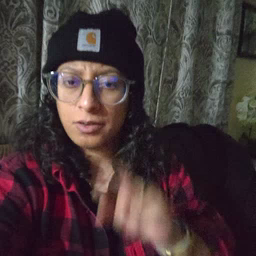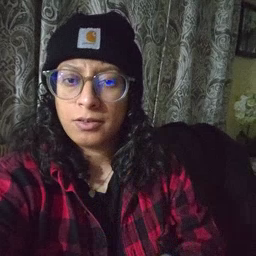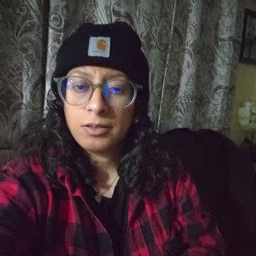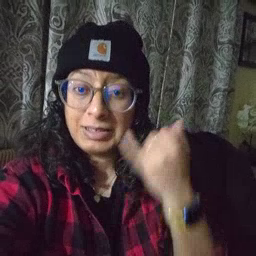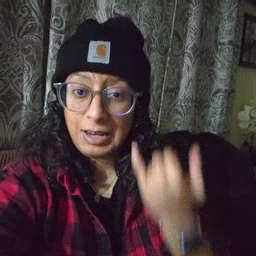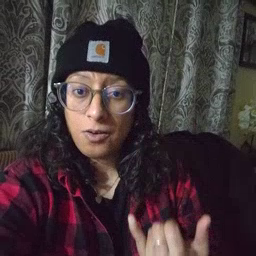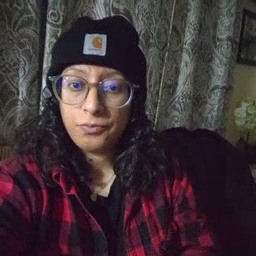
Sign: now